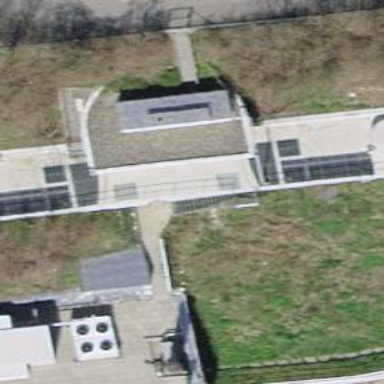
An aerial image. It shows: Service building with flat silver roof.